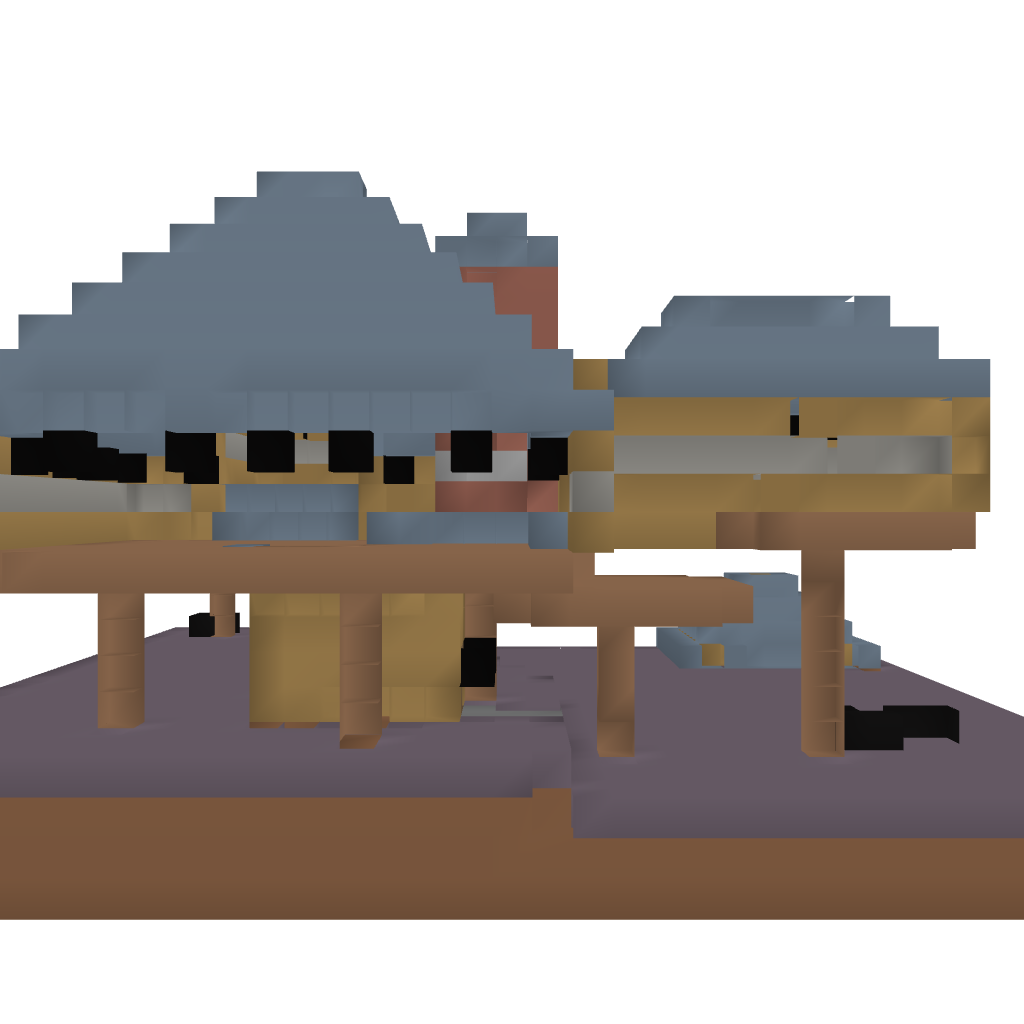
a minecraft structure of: Mushroom house 1